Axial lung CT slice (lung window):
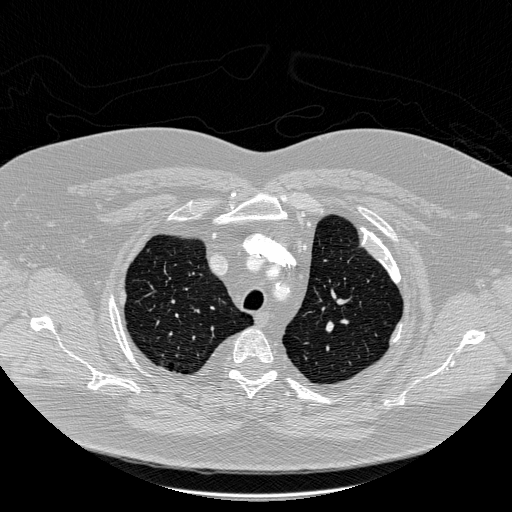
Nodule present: no